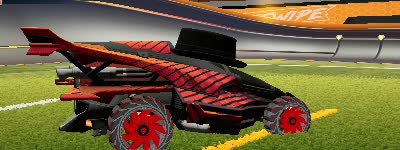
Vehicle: aftershock